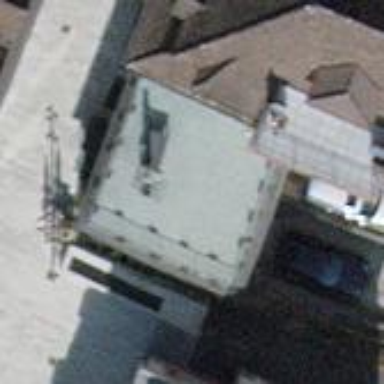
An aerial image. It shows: Building with flat grey roof.